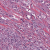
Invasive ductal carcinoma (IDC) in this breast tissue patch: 1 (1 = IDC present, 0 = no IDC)